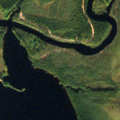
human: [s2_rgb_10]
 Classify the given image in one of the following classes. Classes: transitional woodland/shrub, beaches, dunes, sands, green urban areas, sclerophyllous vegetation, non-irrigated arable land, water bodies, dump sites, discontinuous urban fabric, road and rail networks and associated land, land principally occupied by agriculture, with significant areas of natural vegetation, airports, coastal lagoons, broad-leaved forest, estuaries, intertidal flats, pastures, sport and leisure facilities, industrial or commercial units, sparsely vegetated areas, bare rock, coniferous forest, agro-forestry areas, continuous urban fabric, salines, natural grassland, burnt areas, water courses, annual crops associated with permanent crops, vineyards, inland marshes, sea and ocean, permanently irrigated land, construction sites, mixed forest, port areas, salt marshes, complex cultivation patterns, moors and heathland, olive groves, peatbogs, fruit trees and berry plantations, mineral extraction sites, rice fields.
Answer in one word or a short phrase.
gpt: coniferous forest, peatbogs, water bodies